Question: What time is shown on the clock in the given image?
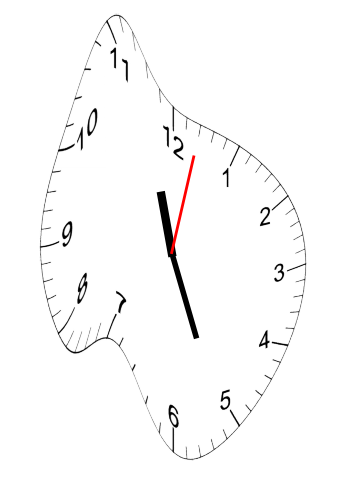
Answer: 11:26:02